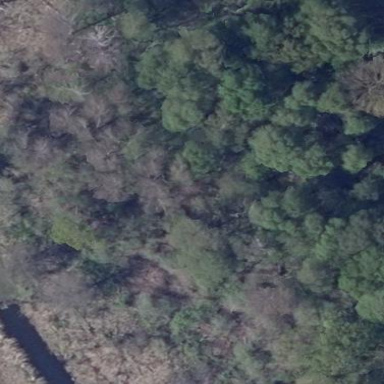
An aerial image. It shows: Forest area.